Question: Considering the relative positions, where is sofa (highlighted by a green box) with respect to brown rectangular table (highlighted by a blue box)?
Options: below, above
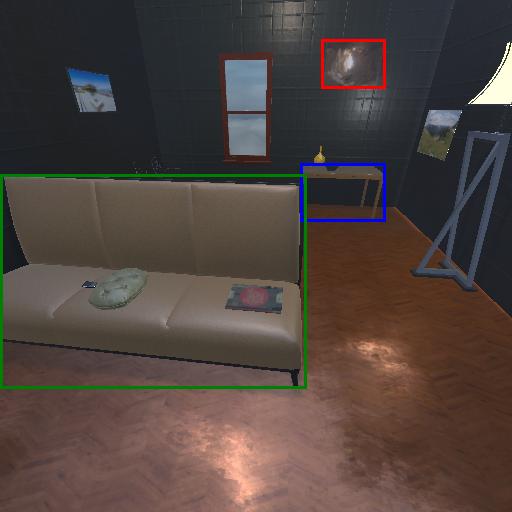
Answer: below